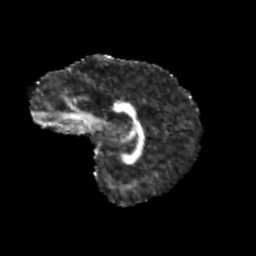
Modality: FA
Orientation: sagittal
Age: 10
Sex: female
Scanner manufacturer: siemens
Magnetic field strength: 3 T
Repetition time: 3.8 s
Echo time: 0.07 s